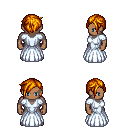
a pixel art fantasy rpg character, male body template, human, dark skin, underdress, gold greaves, dark blonde pixie cut hairstyle, black slippers, four views (front, back, left, right), 2x2 character sprite sheet, small pixel art, hard edges, no anti-aliasing